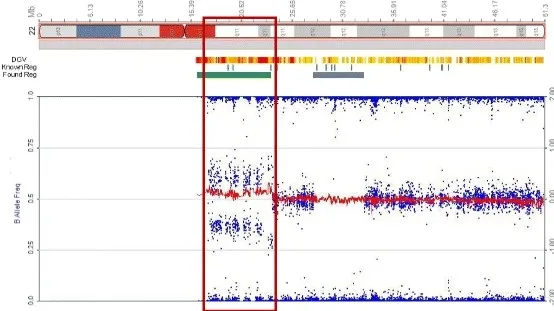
SNP microarray analysis of bone marrow sample of patient at diagnosis. SNP array analysis of chromosomes 9.
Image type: chart (chart)